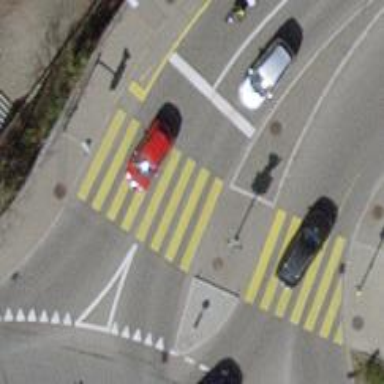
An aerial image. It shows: Crossing with traffic island. The crossing has both traffic signals and uncontrolled sections.